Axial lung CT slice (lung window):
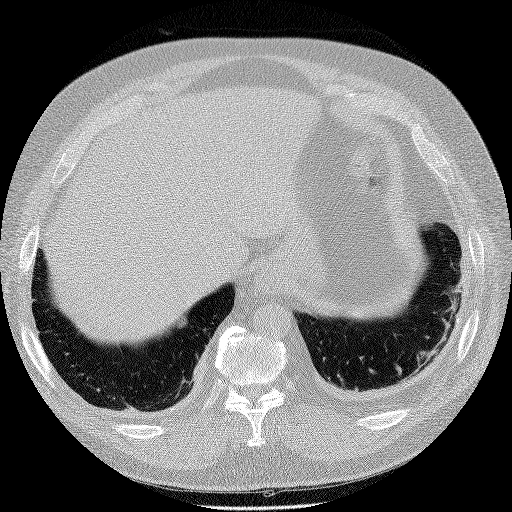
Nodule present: no